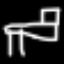
Label: bed